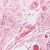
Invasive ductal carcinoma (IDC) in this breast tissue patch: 0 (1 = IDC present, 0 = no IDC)